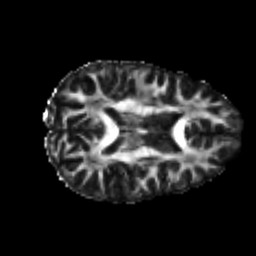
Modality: FA
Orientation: axial
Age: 20
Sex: female
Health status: healthy
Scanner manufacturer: philips
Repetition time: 7.385 s
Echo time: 0.08599 s